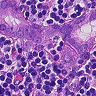
Metastatic tissue present: yes